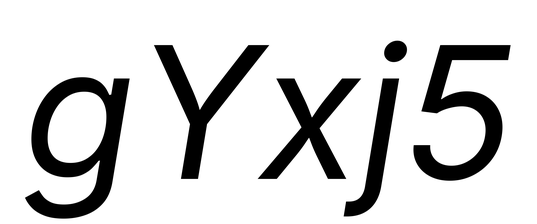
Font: Inter-Italic_Italic